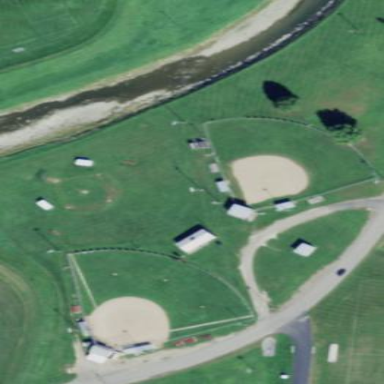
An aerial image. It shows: Baseball pitch for leisure and sports activities.